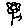
Label: flower